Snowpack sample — Loveland Pass, Silver Plume, Colorado, USA (12/14/25, 10:50 AM MST)
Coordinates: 39.664, -105.882
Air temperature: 36 °F
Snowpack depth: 67 cm
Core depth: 30 cm
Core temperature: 42.8 °F
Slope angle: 6°, slope face: 326°
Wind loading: low
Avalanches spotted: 0
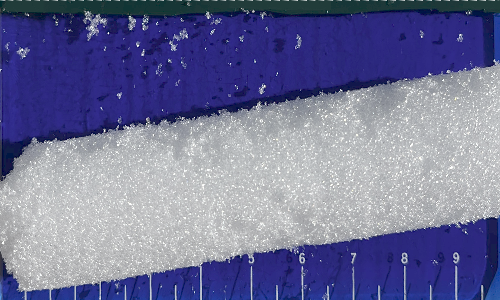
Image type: core
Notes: No avalanches spotted, very late start to the season with minimal snowpack